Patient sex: F
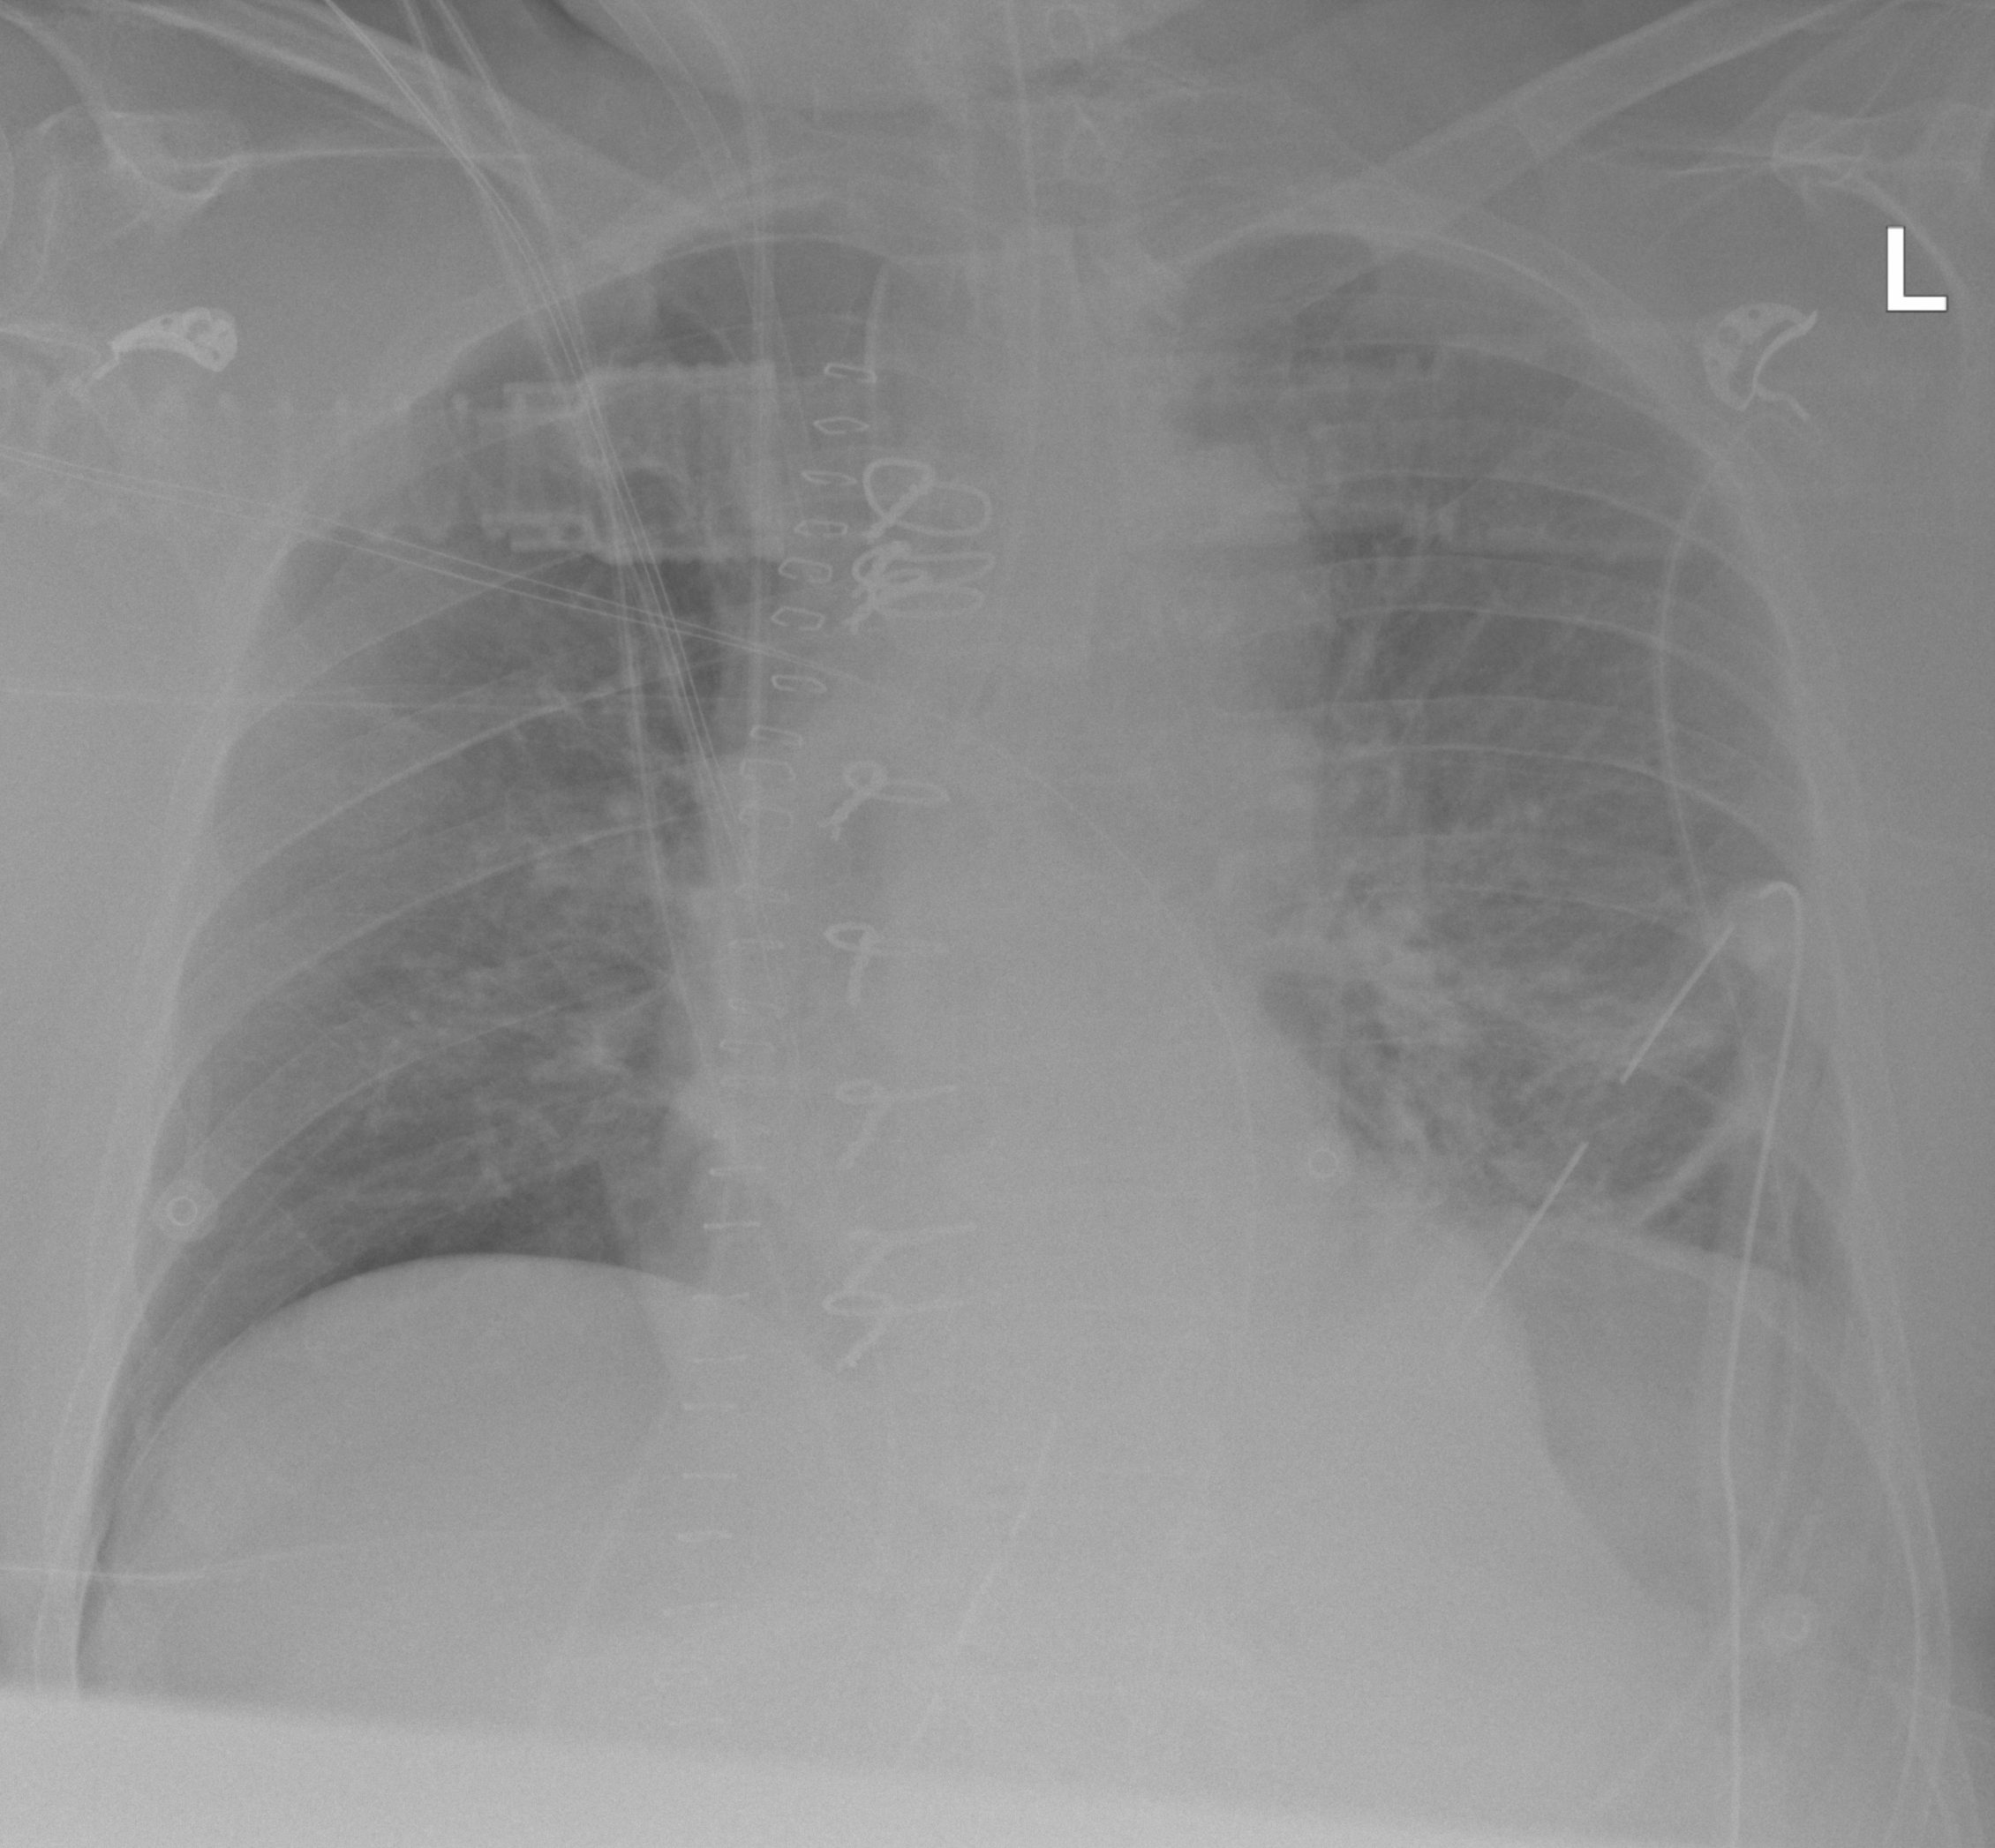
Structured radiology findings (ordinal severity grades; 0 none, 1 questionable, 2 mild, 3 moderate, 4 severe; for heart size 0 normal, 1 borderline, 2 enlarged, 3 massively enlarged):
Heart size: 0
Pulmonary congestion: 2
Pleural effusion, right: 0
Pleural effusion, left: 2
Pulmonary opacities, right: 0
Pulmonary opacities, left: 2
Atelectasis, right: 0
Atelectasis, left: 2